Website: macys
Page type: delivery-shipping
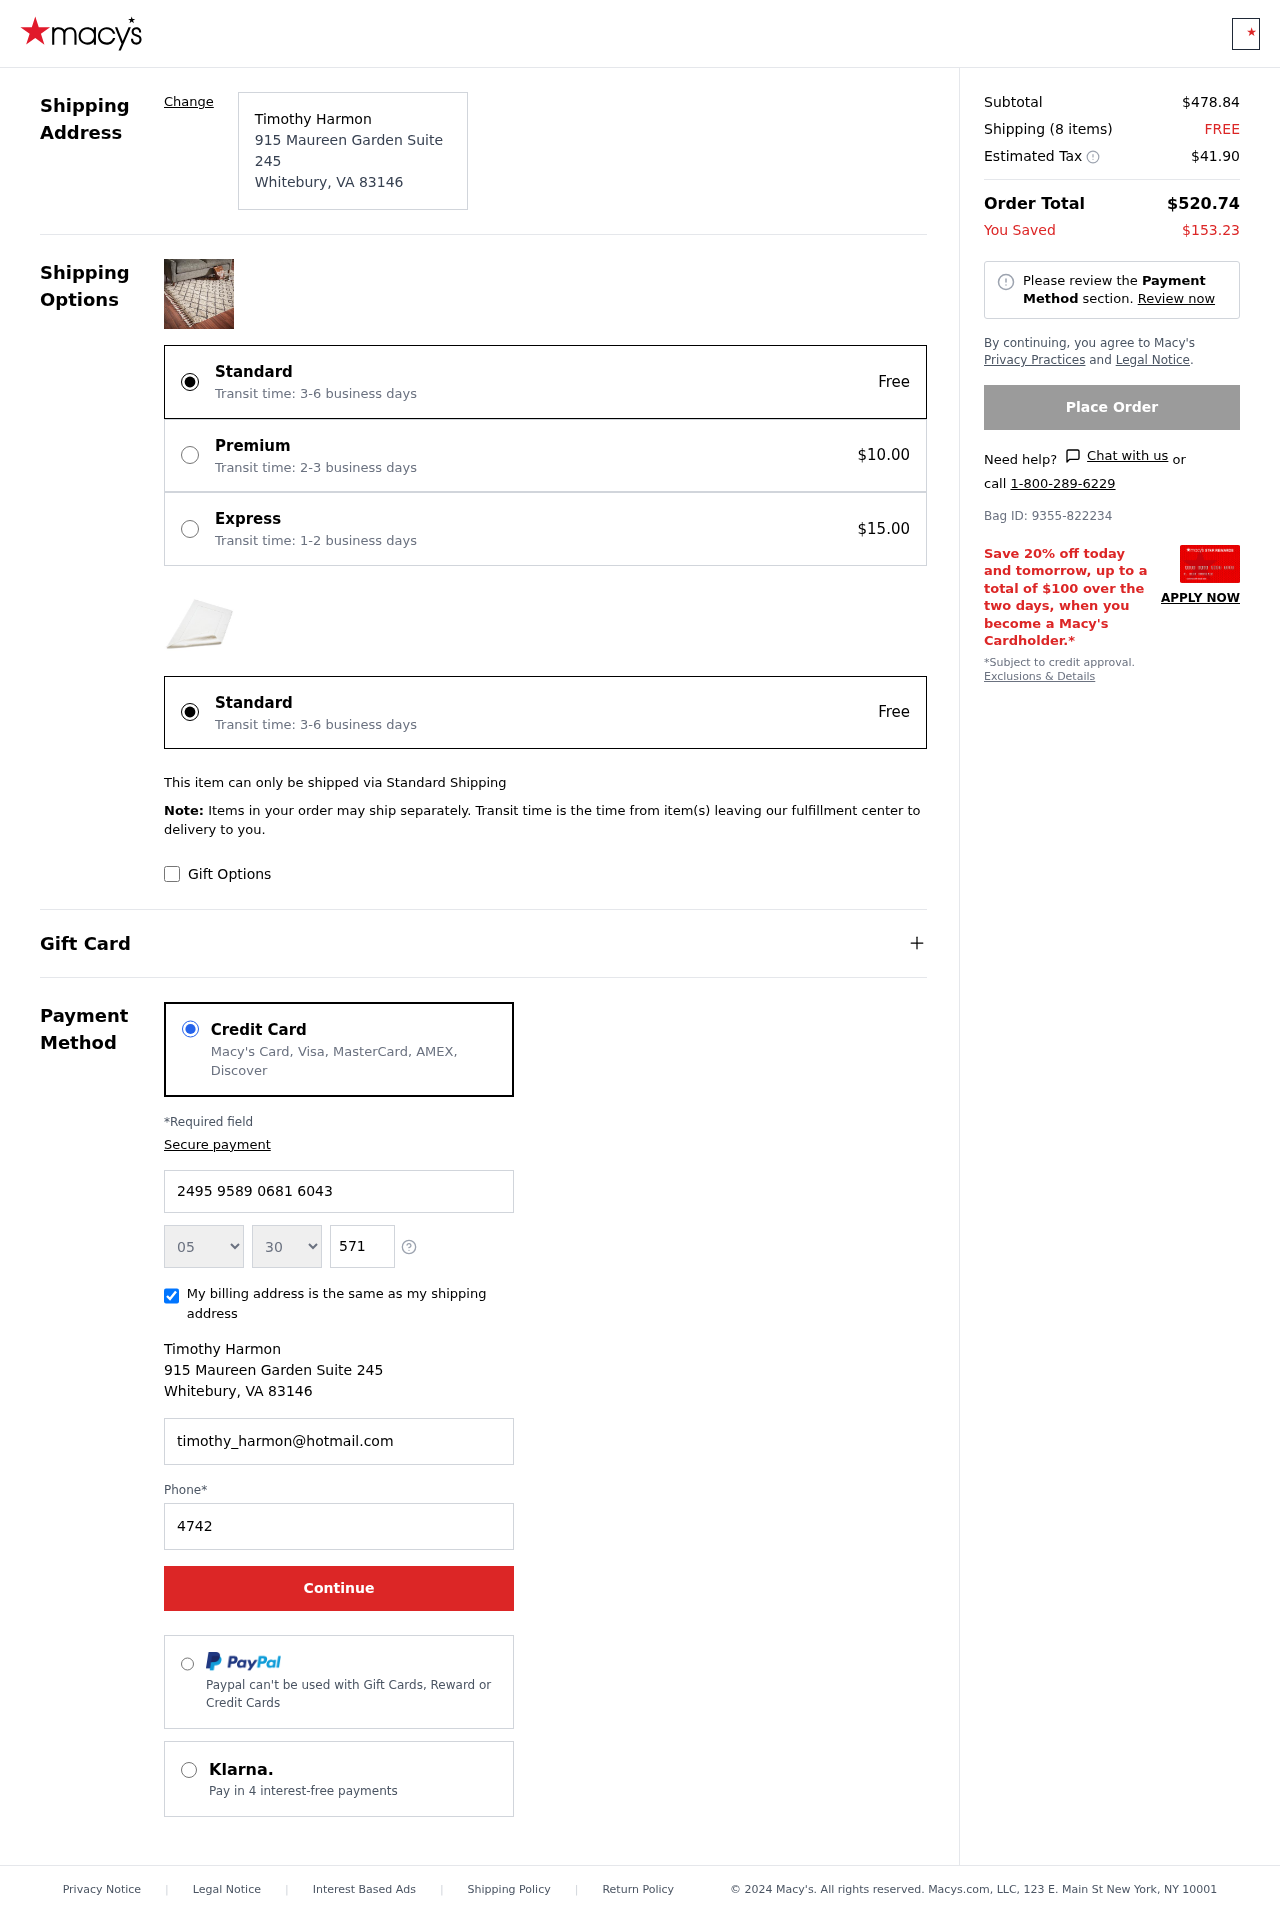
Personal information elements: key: PII_CARD_EXPIRY_MONTH
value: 05
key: PII_CARD_EXPIRY_YEAR
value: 30
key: PII_CITY
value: Whitebury
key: PII_CITY_STATE_ZIP
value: Whitebury, VA 83146
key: PII_FULLNAME
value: Timothy Harmon
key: PII_POSTCODE
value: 83146
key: PII_STATE_ABBR
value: VA
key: PII_STREET
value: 915 Maureen Garden Suite 245
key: PII_CARD_NUMBER
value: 2495 9589 0681 6043
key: PII_CARD_CVV
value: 571
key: PII_EMAIL
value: timothy_harmon@hotmail.com
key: PII_PHONE
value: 4742889484
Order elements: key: ORDER_SUBTOTAL
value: $478.84
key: ORDER_NUM_ITEMS
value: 8
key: ORDER_SHIPPING_COST
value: FREE
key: ORDER_TAX
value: $41.90
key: ORDER_TOTAL
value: $520.74
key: ORDER_SAVINGS
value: $153.23
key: ORDER_BAG_ID
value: Bag ID: 9355-822234